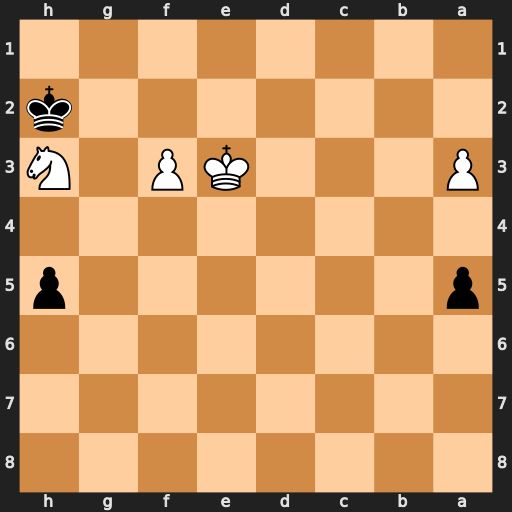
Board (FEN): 8/8/8/p6p/8/P3KP1N/7k/8
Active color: b
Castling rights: -
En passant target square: -
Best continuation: Kxh3 a4 Kg3 f4 Kg4